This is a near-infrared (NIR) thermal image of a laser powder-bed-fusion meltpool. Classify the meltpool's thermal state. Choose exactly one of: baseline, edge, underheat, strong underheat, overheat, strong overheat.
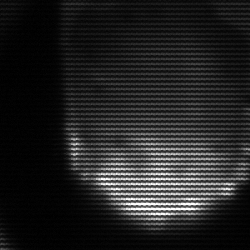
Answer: edge